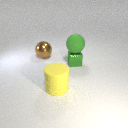
large green rubber sphere above small green metal cube